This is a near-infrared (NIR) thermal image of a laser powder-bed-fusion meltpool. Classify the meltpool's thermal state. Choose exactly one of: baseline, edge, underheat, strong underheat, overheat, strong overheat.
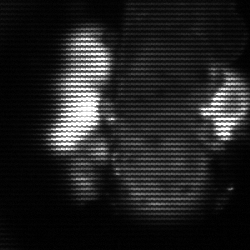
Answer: strong underheat